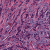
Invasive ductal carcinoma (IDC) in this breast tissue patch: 1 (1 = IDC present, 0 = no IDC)